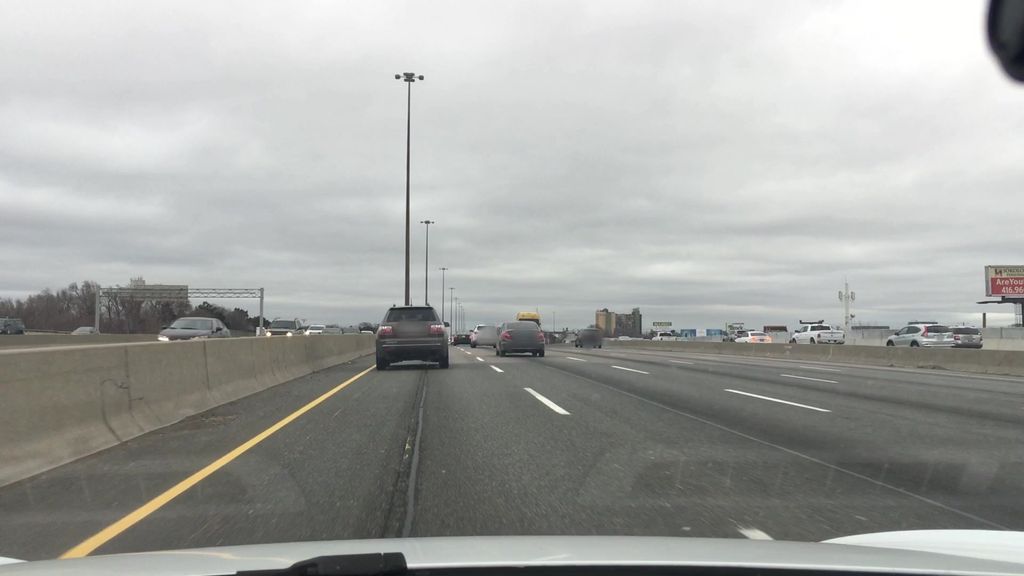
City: toronto